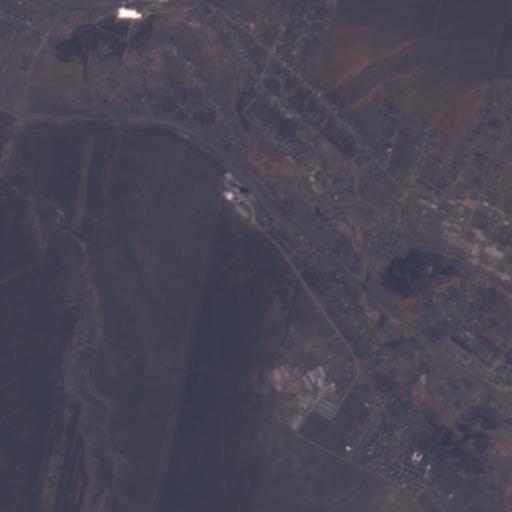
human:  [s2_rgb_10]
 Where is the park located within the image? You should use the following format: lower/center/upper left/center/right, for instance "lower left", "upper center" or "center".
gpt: The park is located in the right of the image.
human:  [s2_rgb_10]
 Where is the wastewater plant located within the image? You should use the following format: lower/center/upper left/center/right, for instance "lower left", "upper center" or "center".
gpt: The wastewater plant is located in the upper left of the image.
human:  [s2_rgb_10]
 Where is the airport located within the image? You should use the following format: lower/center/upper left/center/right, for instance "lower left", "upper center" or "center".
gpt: There is no airport in the image.